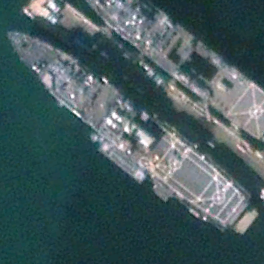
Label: combat